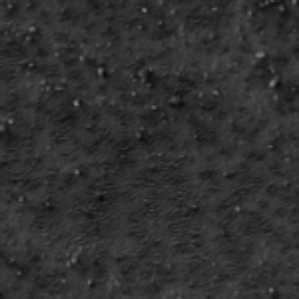
Label: frost